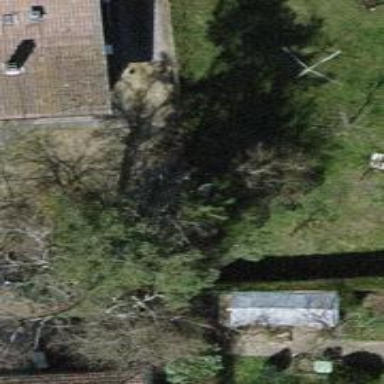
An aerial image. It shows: Single tag "natural: tree."